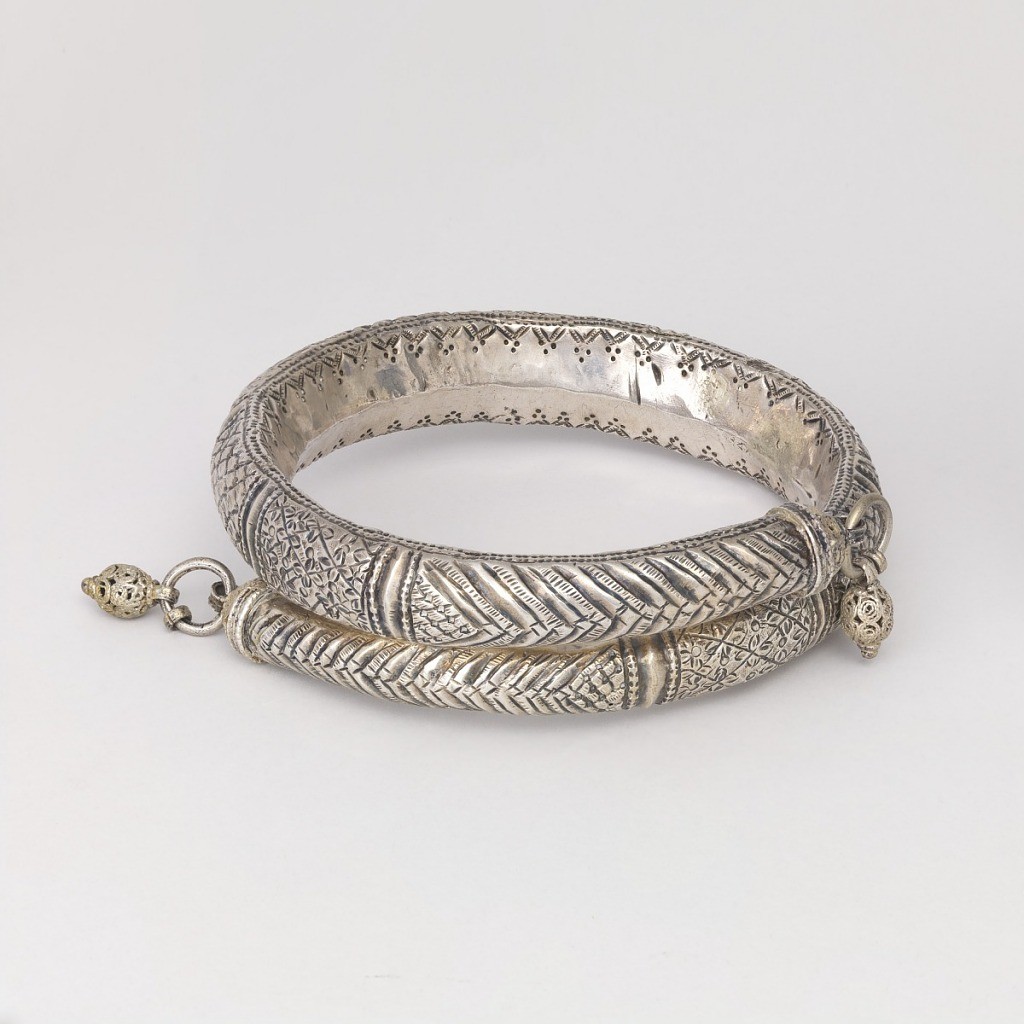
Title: Silver ankle bracelet
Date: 18th century
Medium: Chased silver
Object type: Bracelet
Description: Silver bracelet, chased